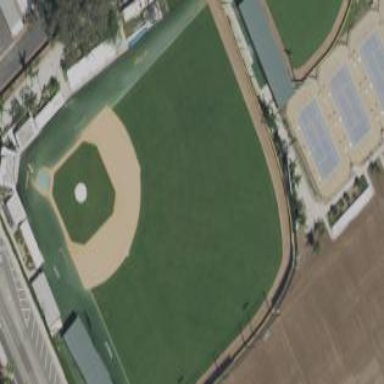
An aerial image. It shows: Baseball pitch for leisure land activities.